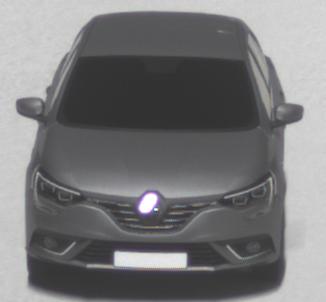
Make: Renault
Model: Mégane ENERGY TCe 100
Detailed model: Mégane (IV)
Model produced from: 2016/03
Model produced until: 2018/08
Doors: 5
Color: gray
Road condition: dry road
Daytime: not specified
Contrast: high contrast